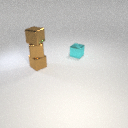
small brown metal cube below small brown metal cube